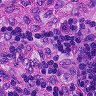
Metastatic tissue present: no